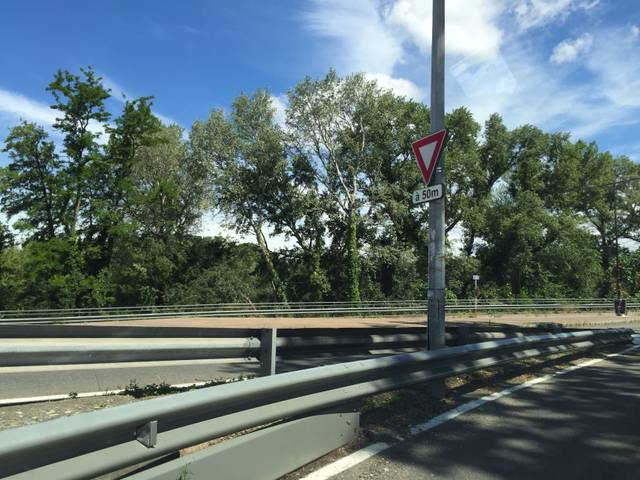
Region: France
Coordinates: 43.953, 4.82